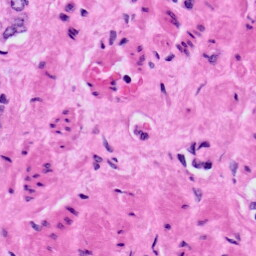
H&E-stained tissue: Prostate